Interaction volume radius: 5 \u00c5
Interaction volume height: 15 \u00c5
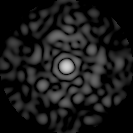
Disorder parameter: 0.7717